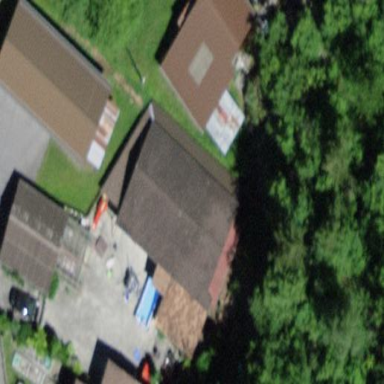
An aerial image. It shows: Barn.